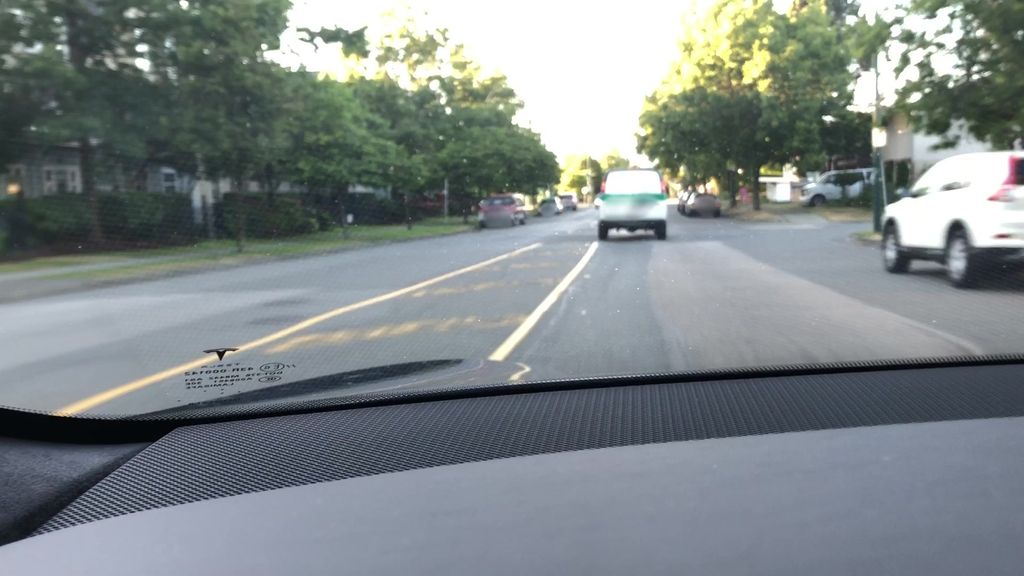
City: vancouver